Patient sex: M
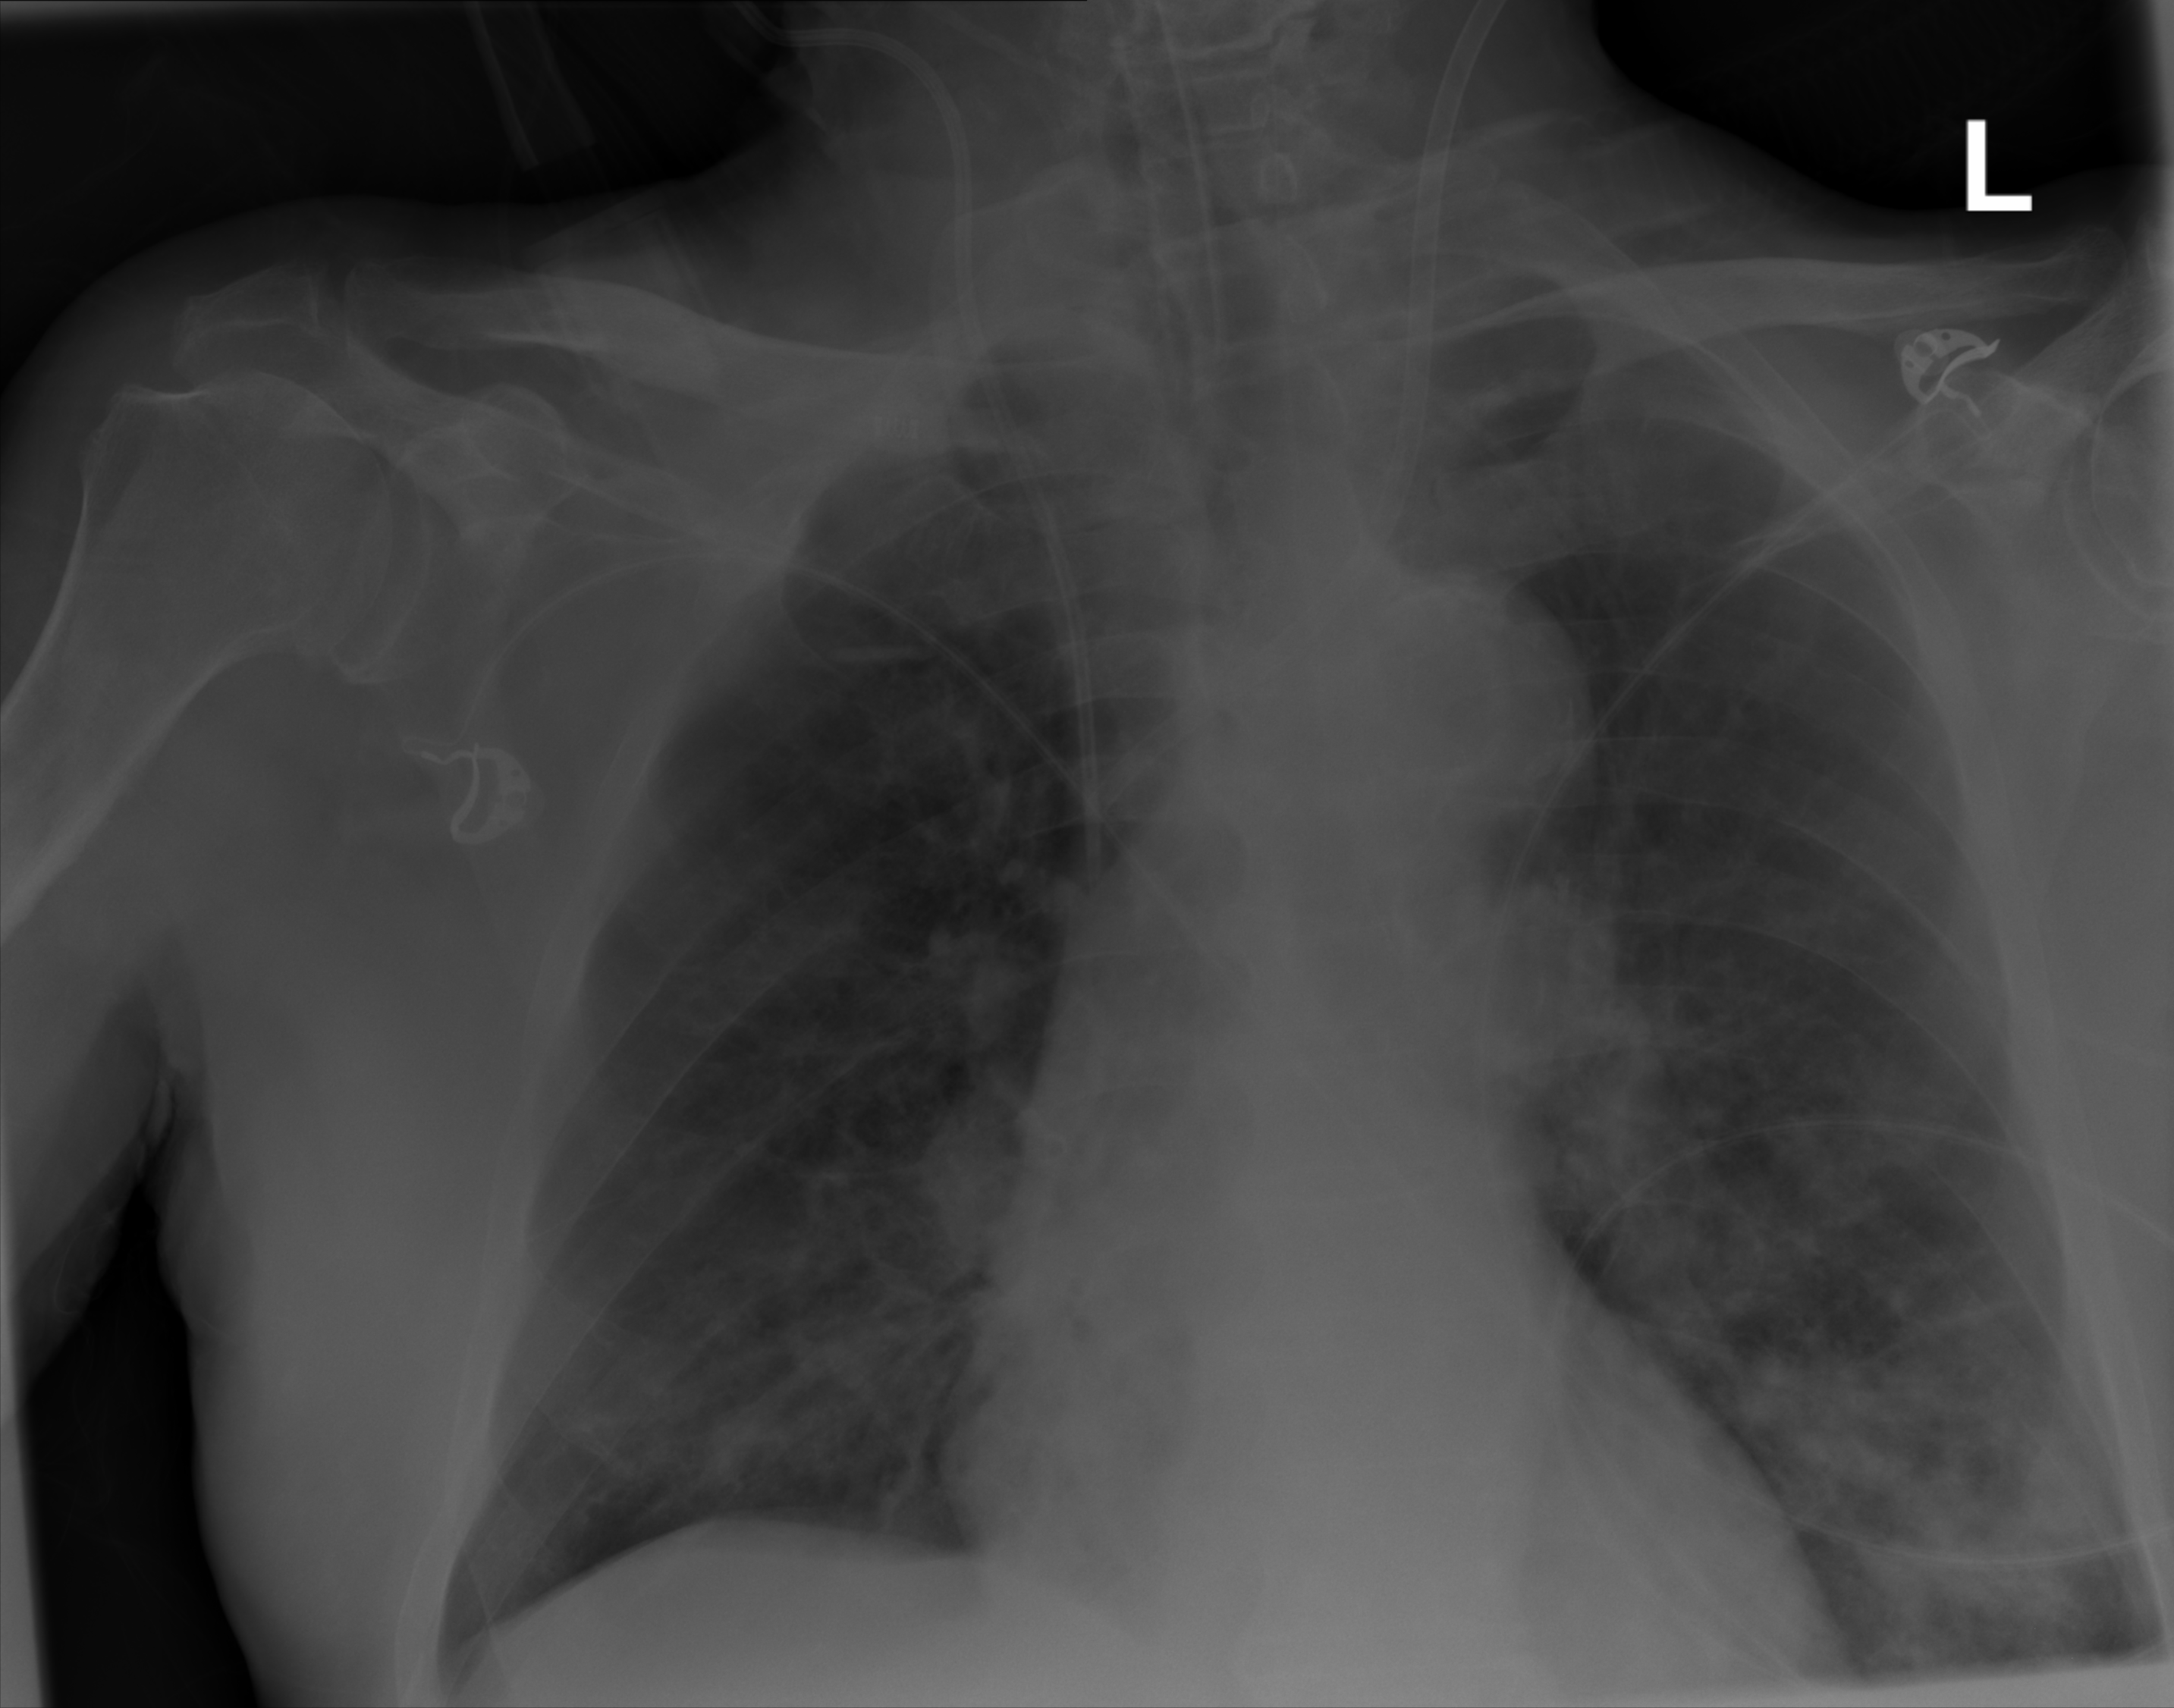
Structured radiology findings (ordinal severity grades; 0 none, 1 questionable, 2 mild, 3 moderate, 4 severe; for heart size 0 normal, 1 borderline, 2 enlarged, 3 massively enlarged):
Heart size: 2
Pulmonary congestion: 1
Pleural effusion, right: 0
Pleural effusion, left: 0
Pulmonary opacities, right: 2
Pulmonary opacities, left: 3
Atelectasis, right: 2
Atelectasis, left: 2